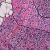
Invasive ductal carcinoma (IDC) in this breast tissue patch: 1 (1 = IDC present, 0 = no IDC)